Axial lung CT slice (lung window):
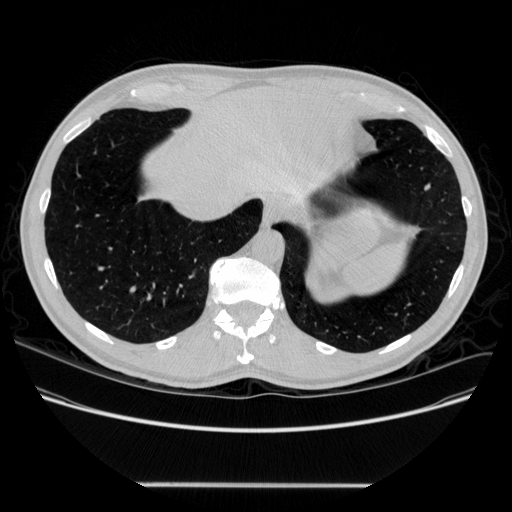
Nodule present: yes
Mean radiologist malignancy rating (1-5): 2